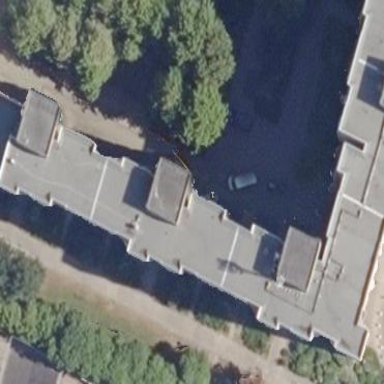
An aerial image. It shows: Flat-roofed apartment building.